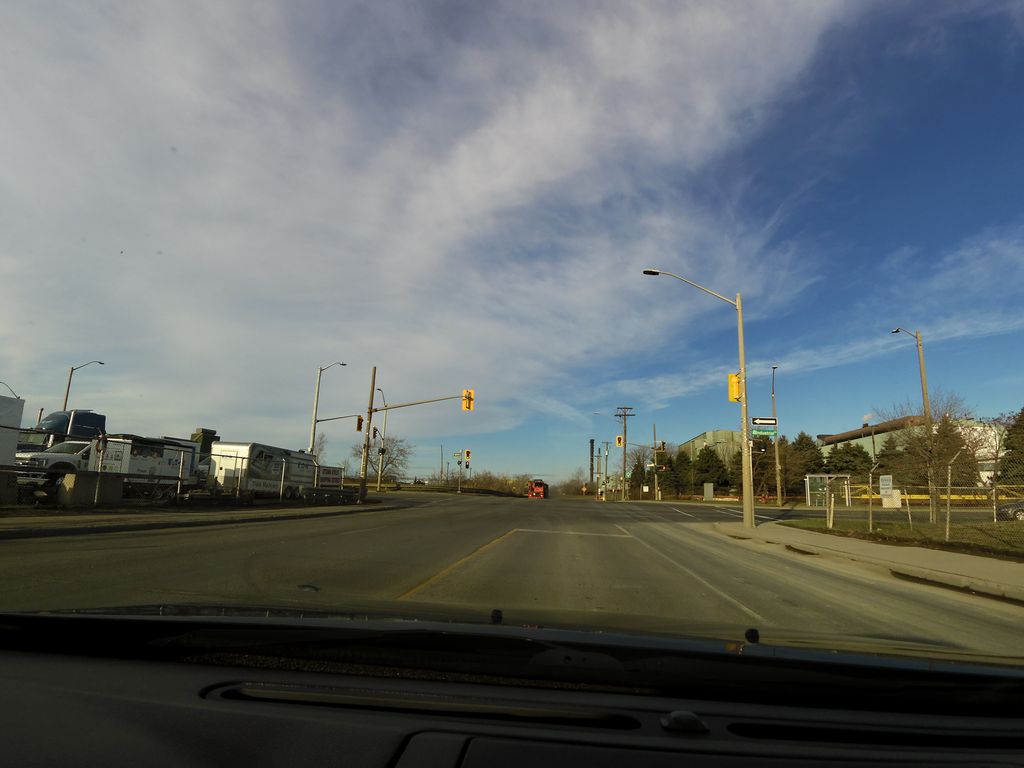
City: hamilton